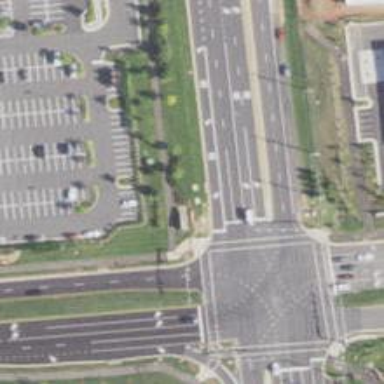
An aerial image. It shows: Crossing with marked lines on the road.